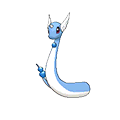
Pok\u00e9mon: dragonair